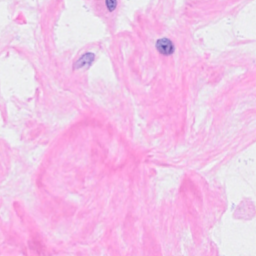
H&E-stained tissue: Breast